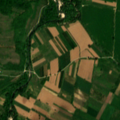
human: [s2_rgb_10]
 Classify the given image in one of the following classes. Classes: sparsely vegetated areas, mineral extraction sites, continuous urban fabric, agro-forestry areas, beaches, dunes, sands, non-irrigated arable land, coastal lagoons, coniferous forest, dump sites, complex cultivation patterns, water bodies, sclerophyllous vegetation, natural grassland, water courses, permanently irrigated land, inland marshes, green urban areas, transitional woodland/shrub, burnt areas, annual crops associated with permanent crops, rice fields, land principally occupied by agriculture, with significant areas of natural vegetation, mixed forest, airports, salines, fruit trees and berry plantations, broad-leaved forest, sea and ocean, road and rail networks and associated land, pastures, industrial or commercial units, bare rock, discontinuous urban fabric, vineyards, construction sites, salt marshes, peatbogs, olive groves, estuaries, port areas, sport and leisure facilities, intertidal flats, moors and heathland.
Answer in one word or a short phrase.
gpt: non-irrigated arable land, complex cultivation patterns, land principally occupied by agriculture, with significant areas of natural vegetation, transitional woodland/shrub